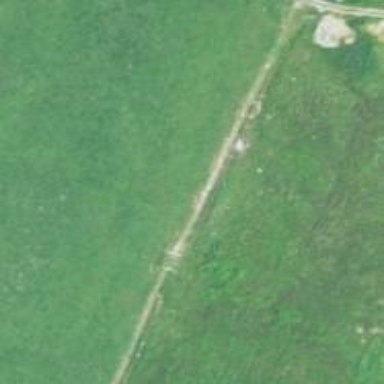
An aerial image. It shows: Culvert tunnel.